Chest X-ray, PA view. Patient: 46 years old, sex M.
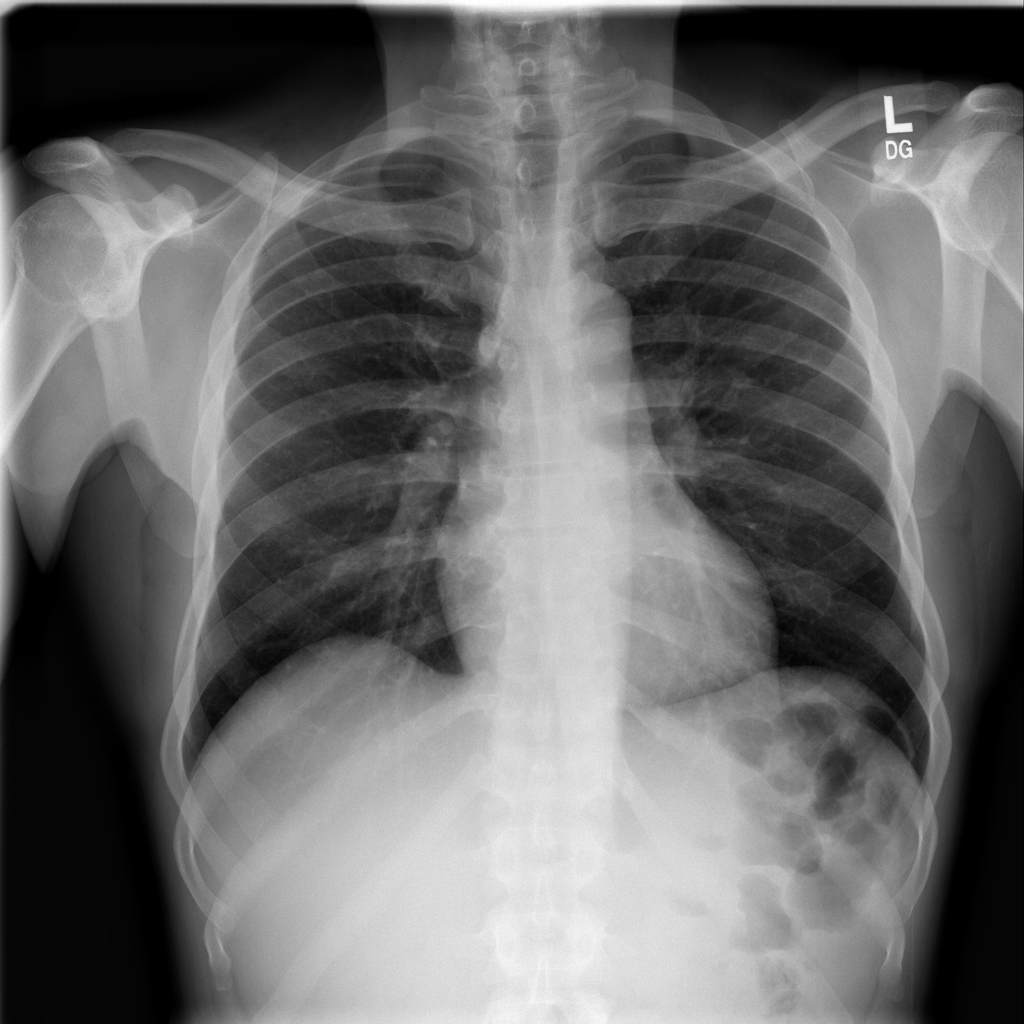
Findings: No Finding